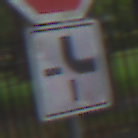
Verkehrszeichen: VerlaufVorfahrtsstrasse4
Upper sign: Stop
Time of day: MorningAfternoon
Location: Outdoor (Urban)
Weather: Overcast
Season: NotSpecified
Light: Natural